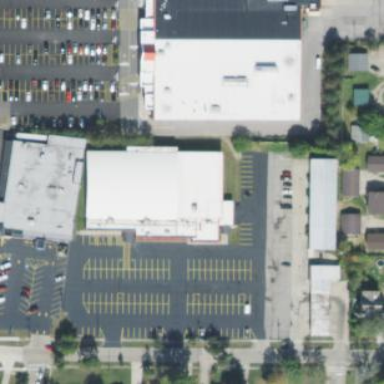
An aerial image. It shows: Building that houses bowling alley.